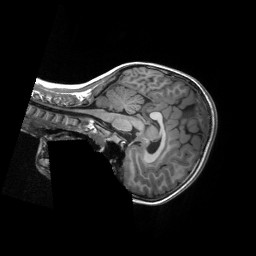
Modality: T1w
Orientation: sagittal
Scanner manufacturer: siemens
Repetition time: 2.3 s
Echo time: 0.00229 s